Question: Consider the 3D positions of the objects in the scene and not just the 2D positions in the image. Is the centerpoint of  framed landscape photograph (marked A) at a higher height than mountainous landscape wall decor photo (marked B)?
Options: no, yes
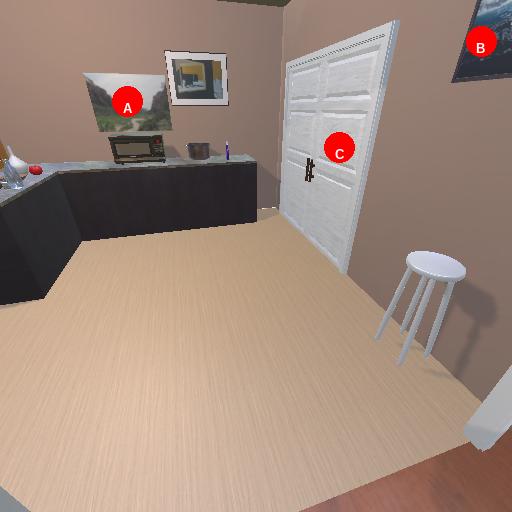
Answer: no